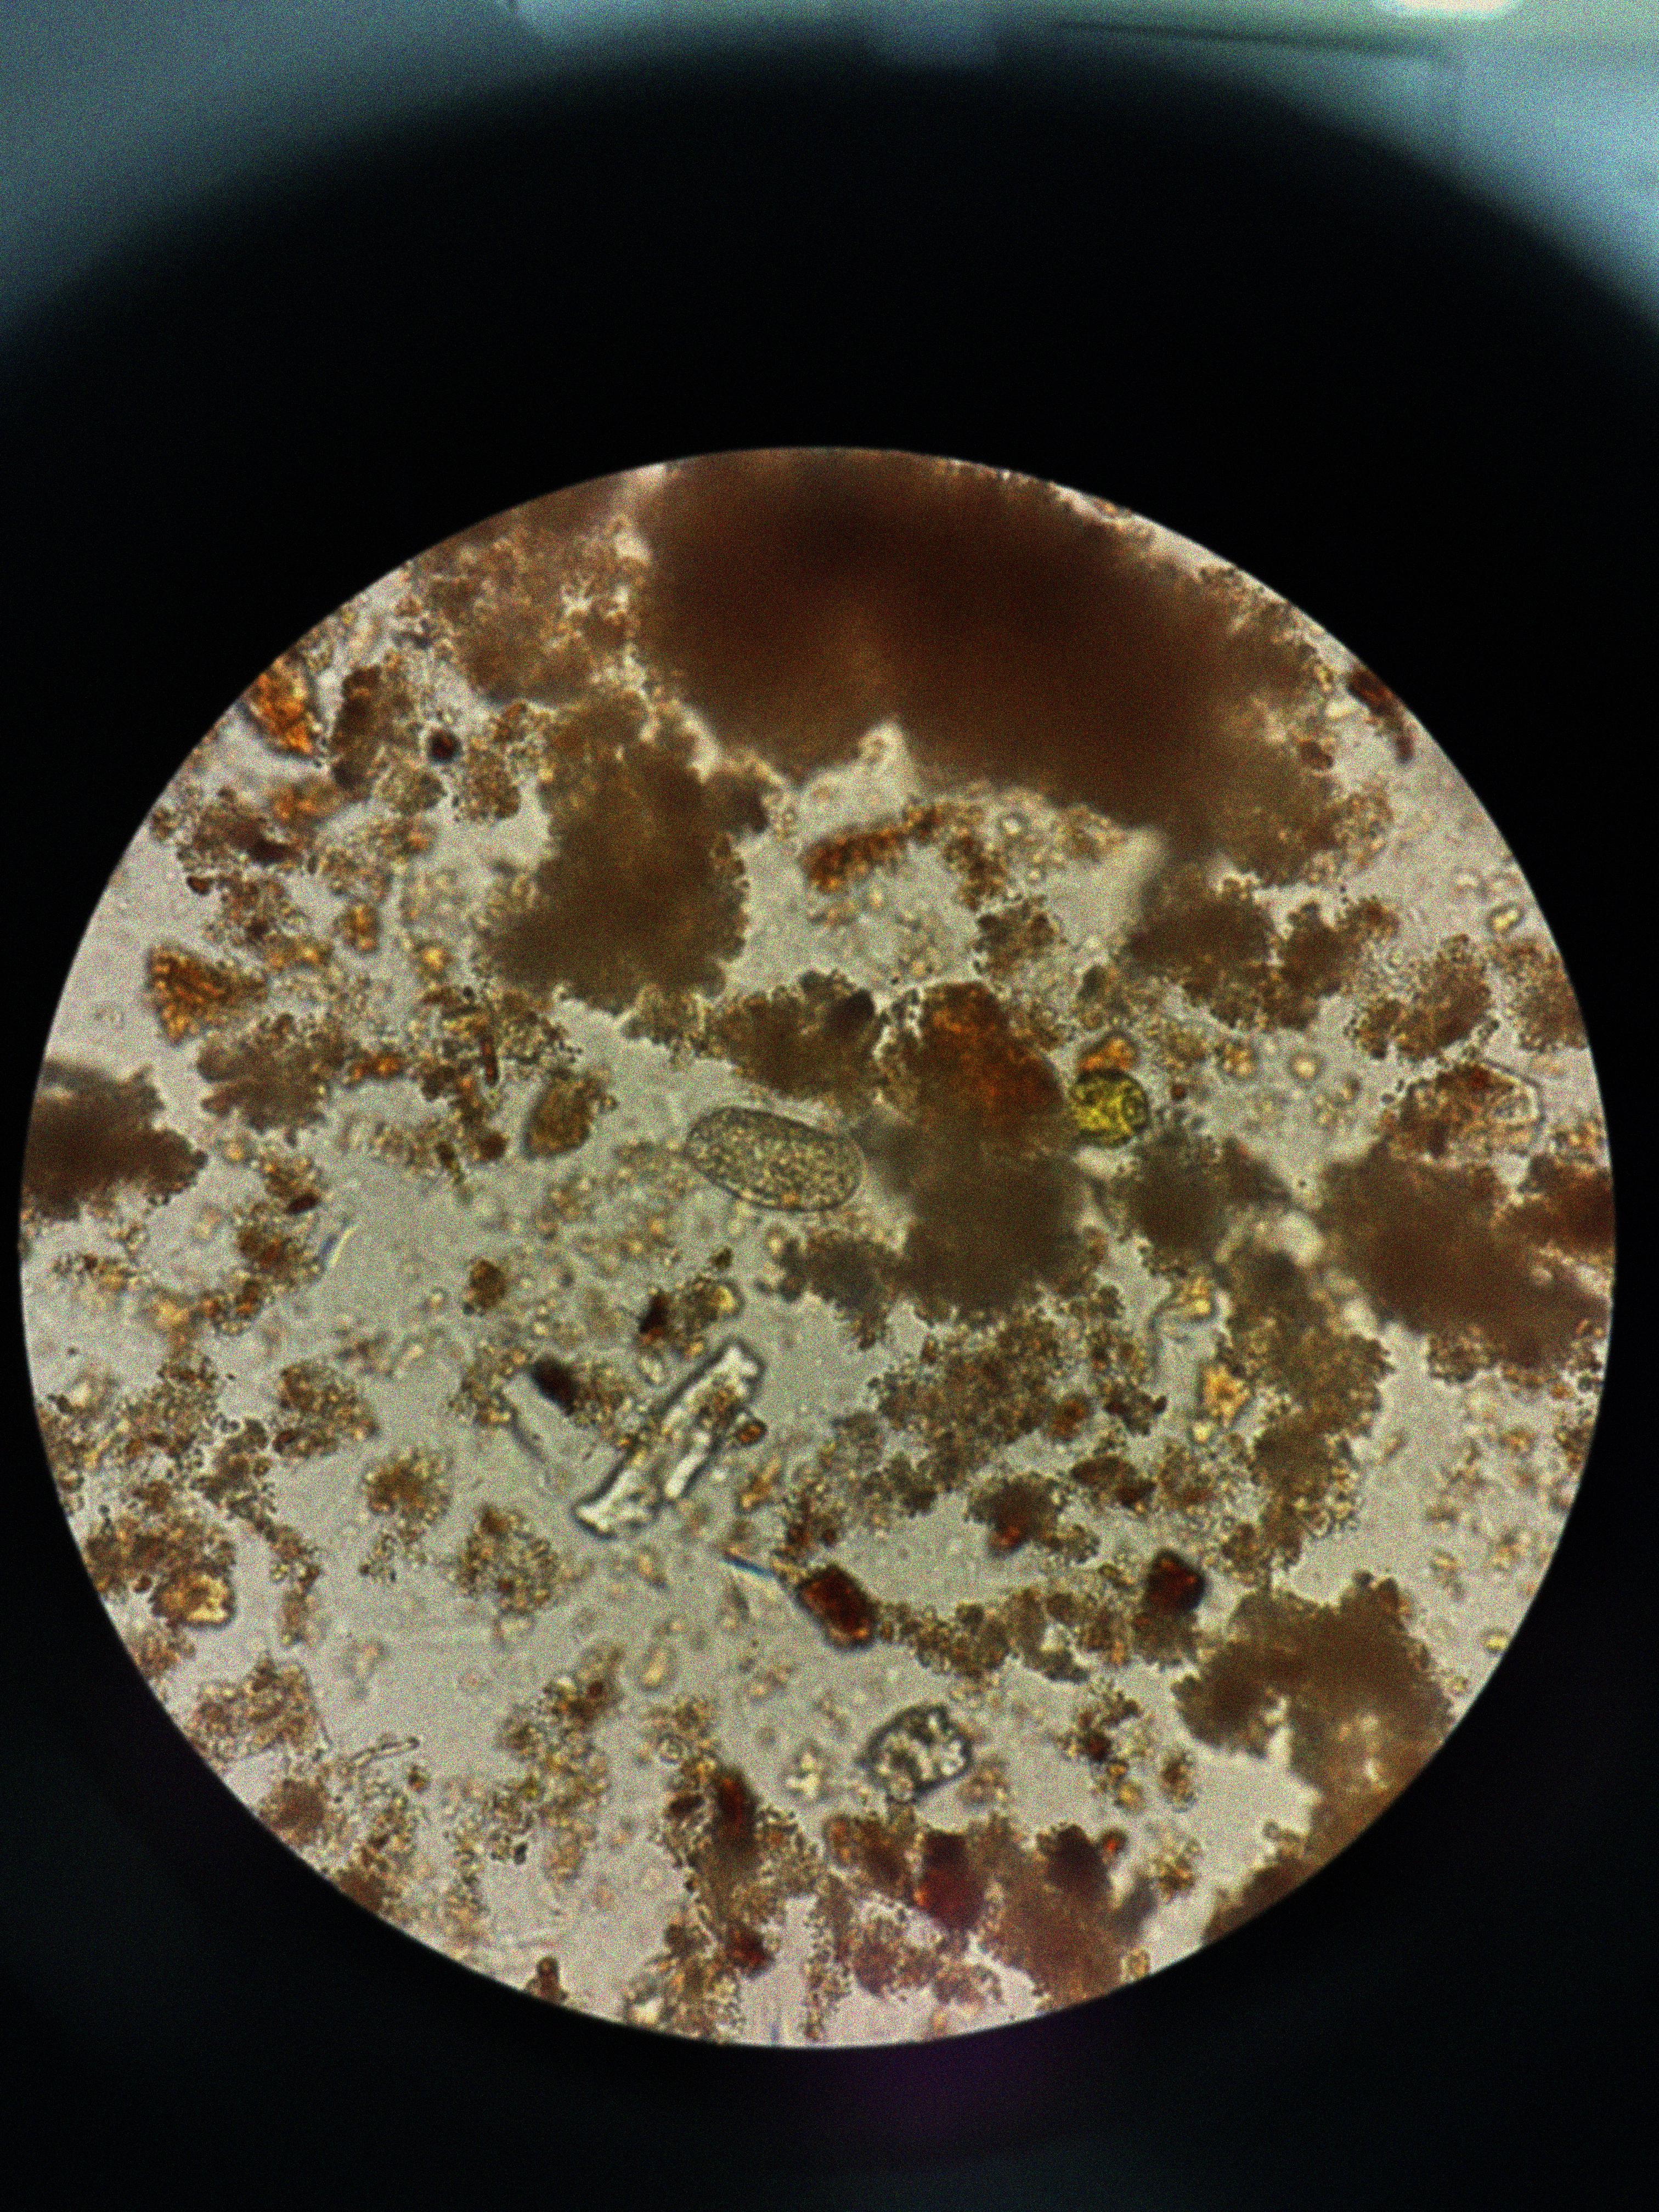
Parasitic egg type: Hookworm egg